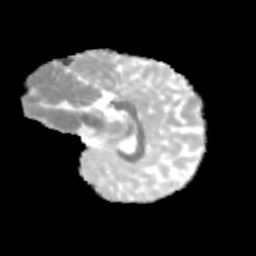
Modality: MD
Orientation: sagittal
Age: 11
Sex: female
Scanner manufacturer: siemens
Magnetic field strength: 3 T
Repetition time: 3.8 s
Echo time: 0.07 s